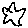
Label: star